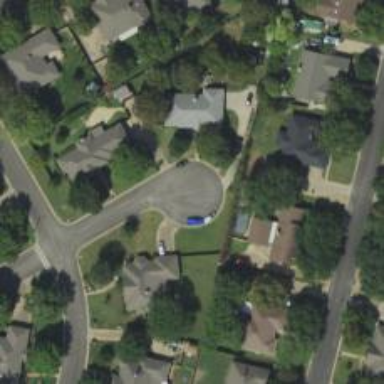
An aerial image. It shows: Turning circle on the road.